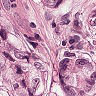
Metastatic tissue present: yes